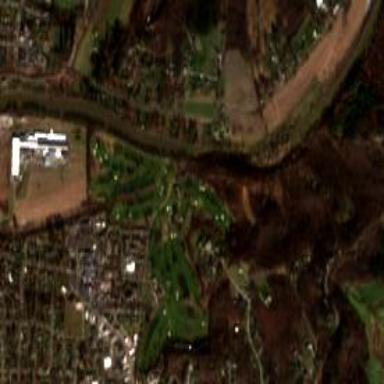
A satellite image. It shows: Golf course surrounded by greenery.